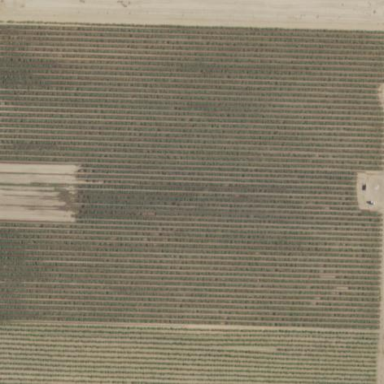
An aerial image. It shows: Vineyard.